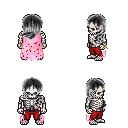
a pixel art fantasy rpg character, male body template, skeleton, pink tattered cape, red pants, gray left-swept hairstyle, bracelets, four views (front, back, left, right), 2x2 character sprite sheet, small pixel art, hard edges, no anti-aliasing